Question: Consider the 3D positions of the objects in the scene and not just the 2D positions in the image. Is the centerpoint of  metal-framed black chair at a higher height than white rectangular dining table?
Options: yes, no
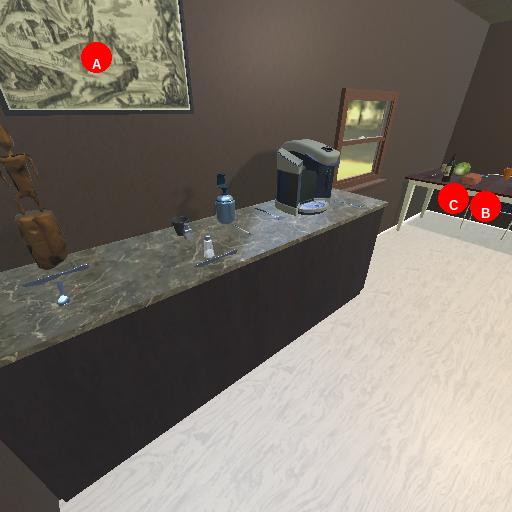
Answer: yes